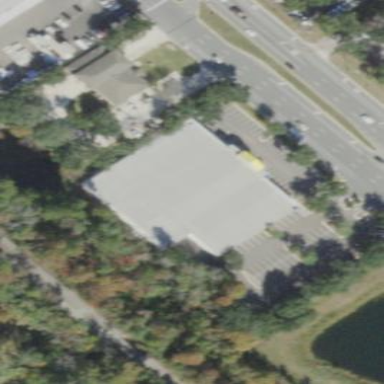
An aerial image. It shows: Building with furniture shop.